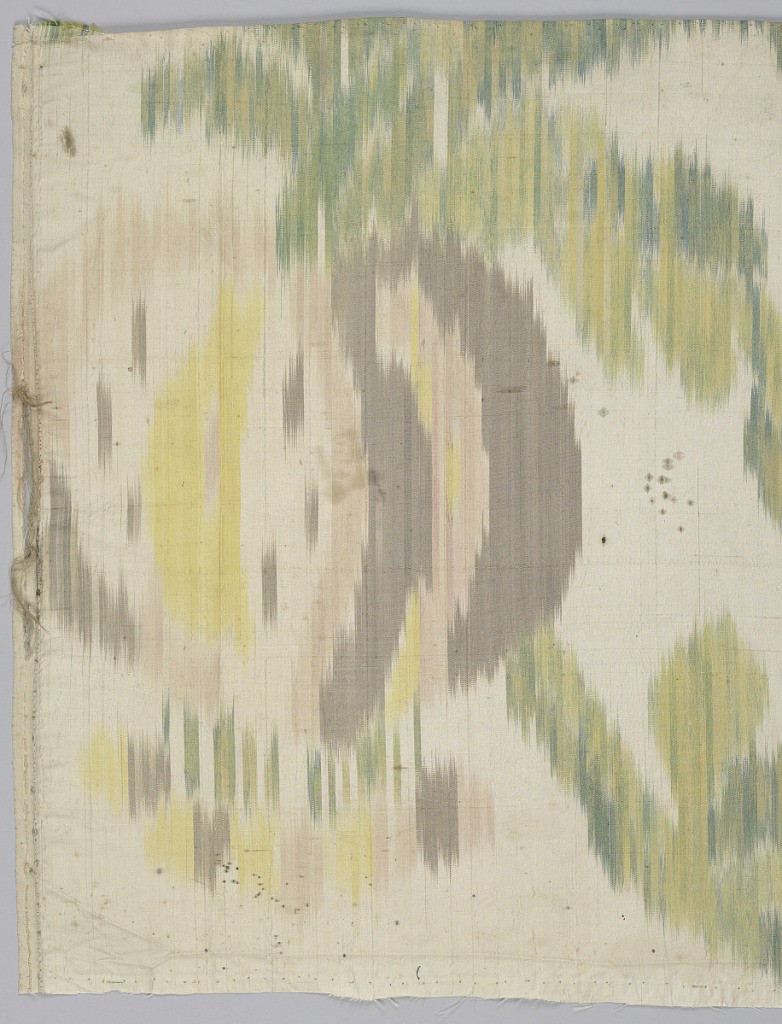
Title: Textile
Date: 18th century
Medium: silk Technique: warp printed
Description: Small cream-colored fragment with a chin